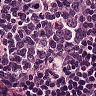
Metastatic tissue present: no